Aerial crown-view tile of a tropical tree (Barro Colorado Island, Panama), acquired 20241112:
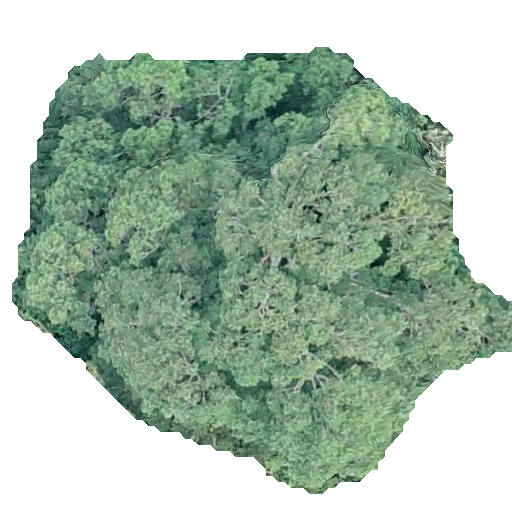
Species: Calophyllum longifolium
GBIF accepted scientific name: Calophyllum longifolium
Crown area: 241.955 m²